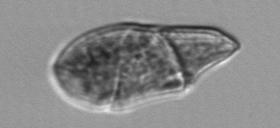
Label: Gyrodinium